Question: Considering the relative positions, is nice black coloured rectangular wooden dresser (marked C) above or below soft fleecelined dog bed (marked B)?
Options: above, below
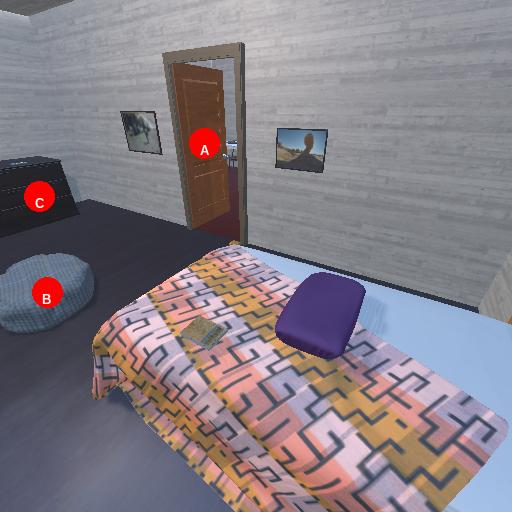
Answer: above